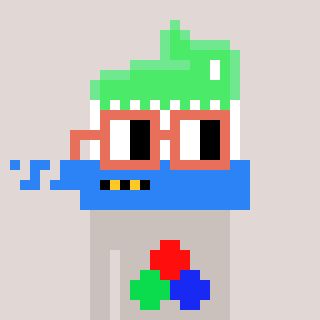
a pixel art character with square orange glasses, a toothbrush-shaped head and a foggrey-colored body on a warm background